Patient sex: M
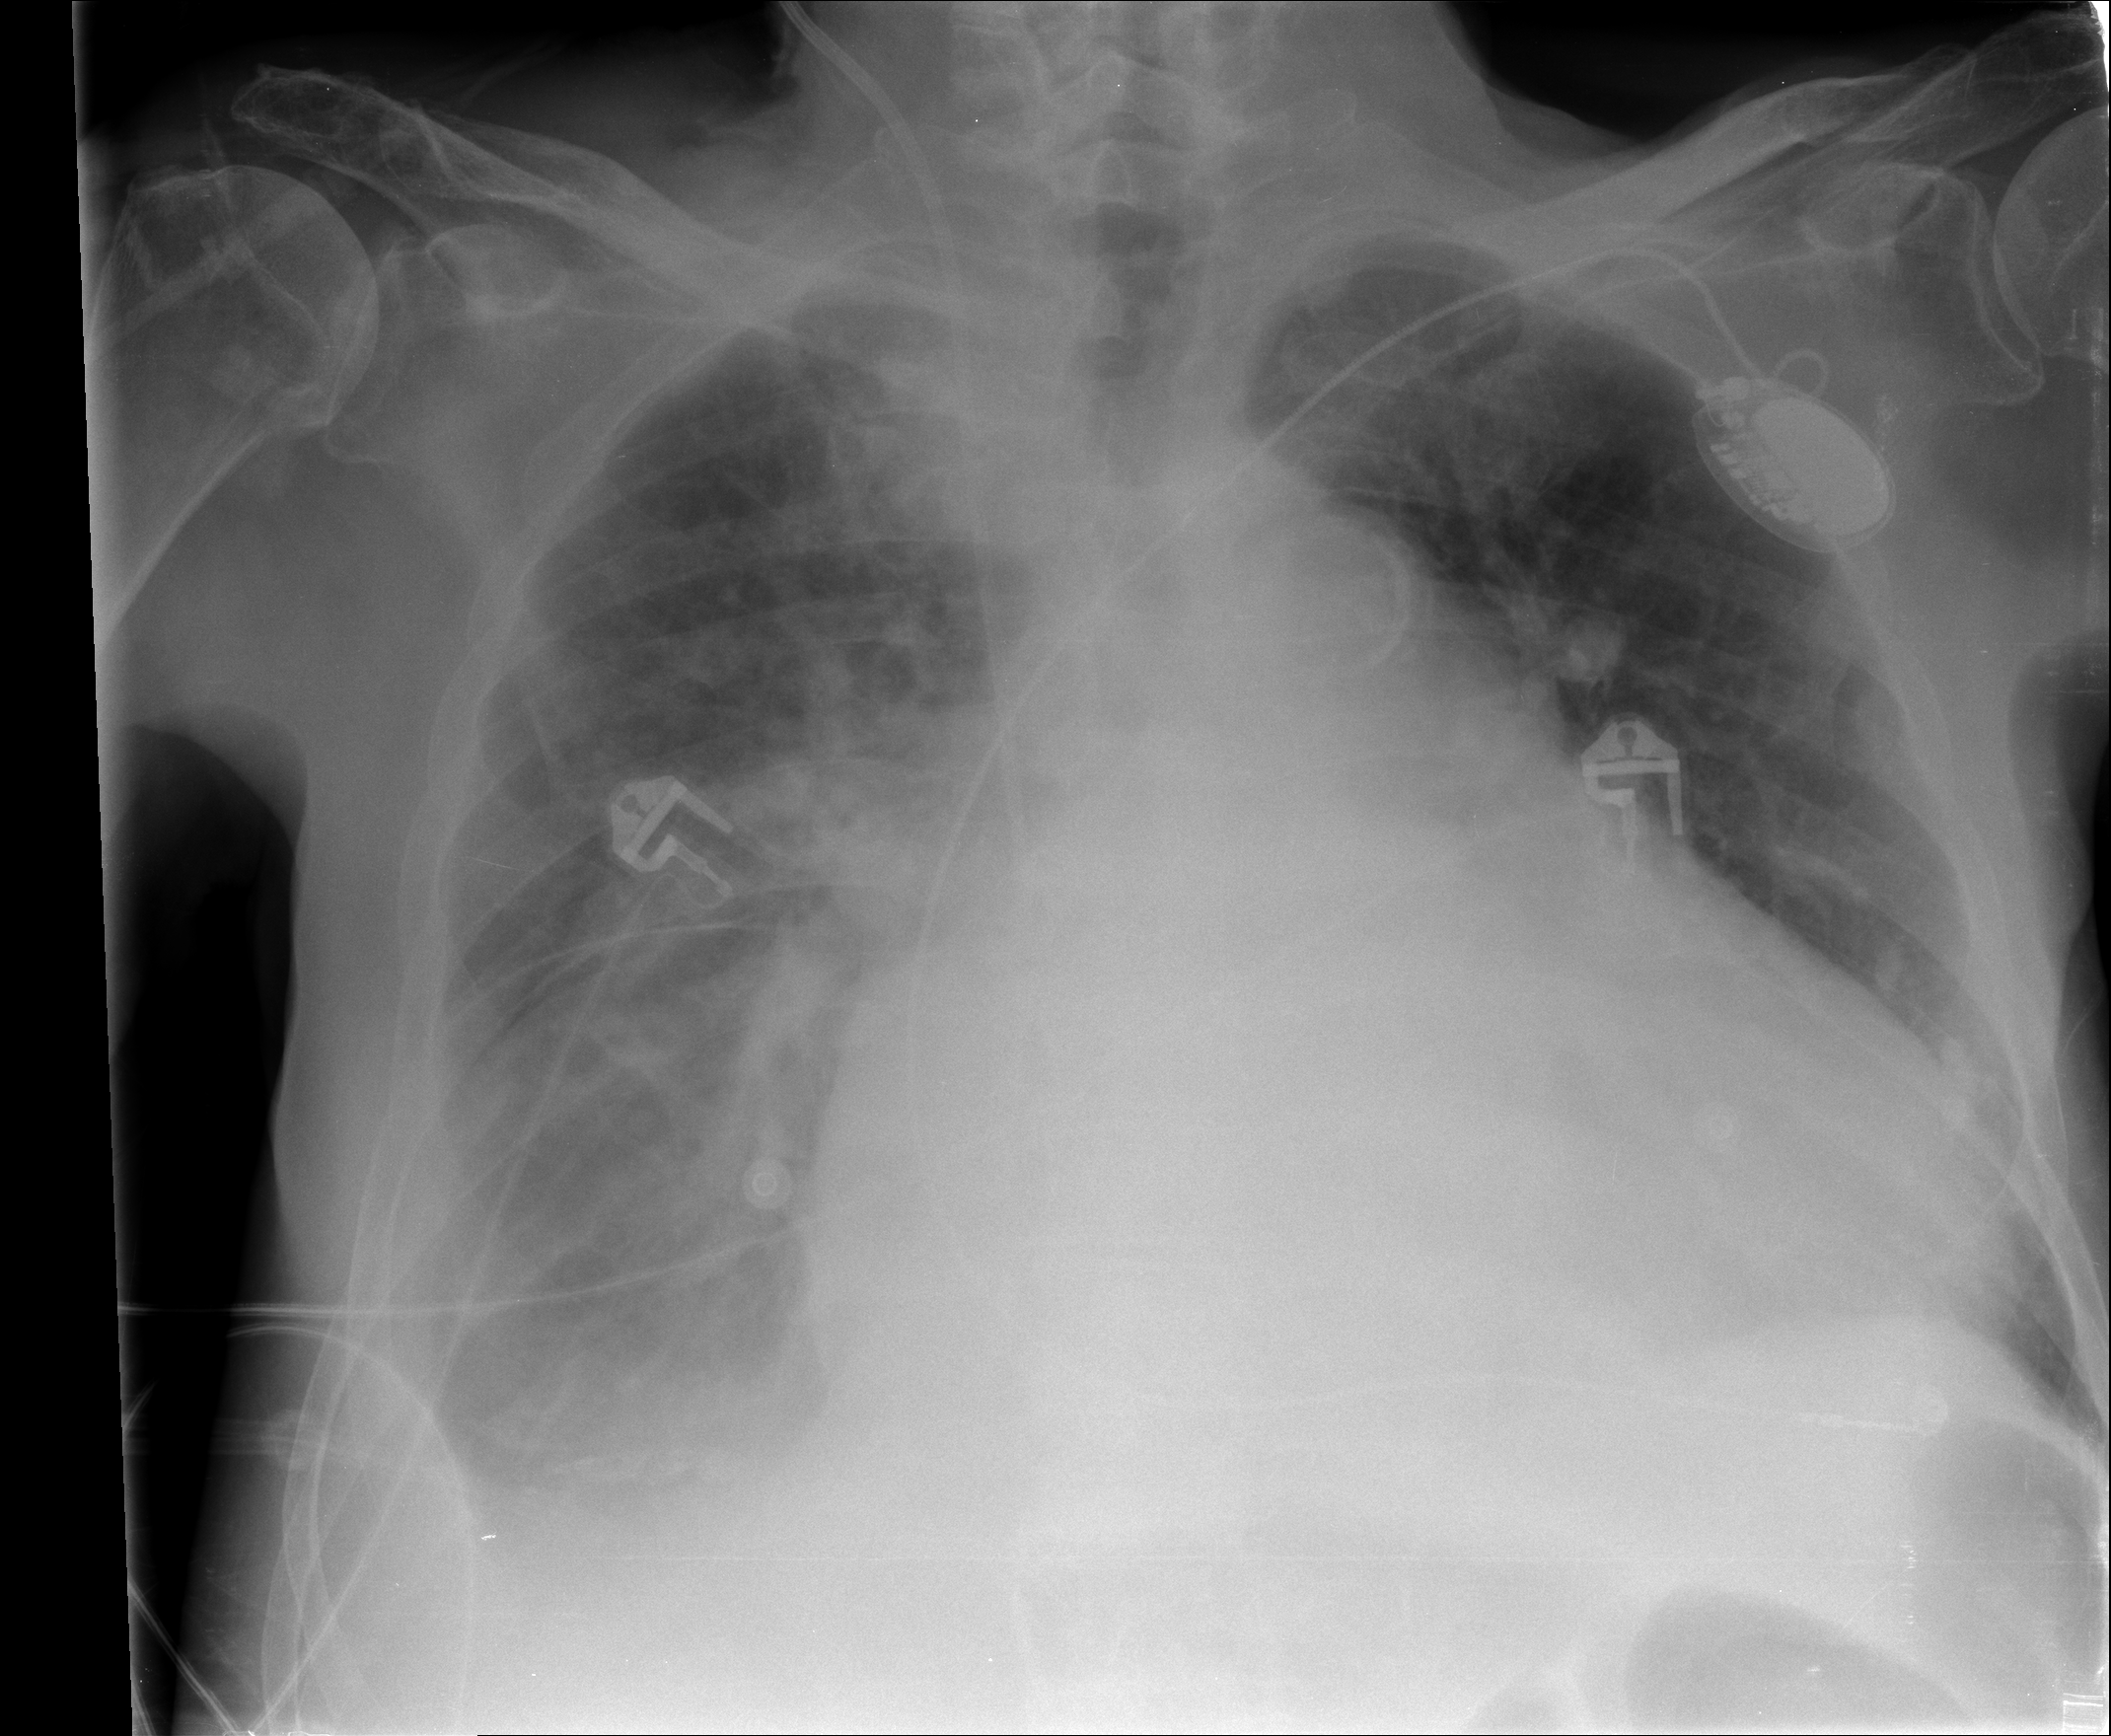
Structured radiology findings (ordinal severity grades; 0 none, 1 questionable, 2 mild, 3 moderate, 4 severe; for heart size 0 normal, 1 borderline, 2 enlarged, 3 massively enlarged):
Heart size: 3
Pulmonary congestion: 2
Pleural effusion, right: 2
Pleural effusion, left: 0
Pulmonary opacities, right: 2
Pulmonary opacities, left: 0
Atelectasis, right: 2
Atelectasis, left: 0